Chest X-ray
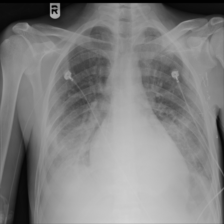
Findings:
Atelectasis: negative
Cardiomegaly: negative
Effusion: positive
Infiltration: positive
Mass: negative
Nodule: negative
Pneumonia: negative
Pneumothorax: negative
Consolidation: negative
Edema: negative
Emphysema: negative
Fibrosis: negative
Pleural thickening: negative
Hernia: negative